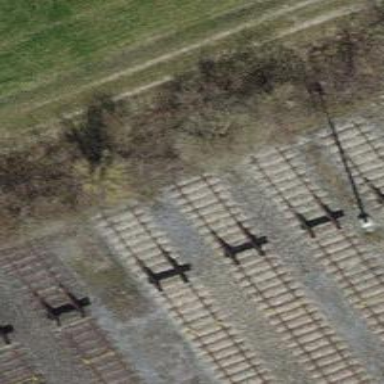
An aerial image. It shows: Railway buffer stop.